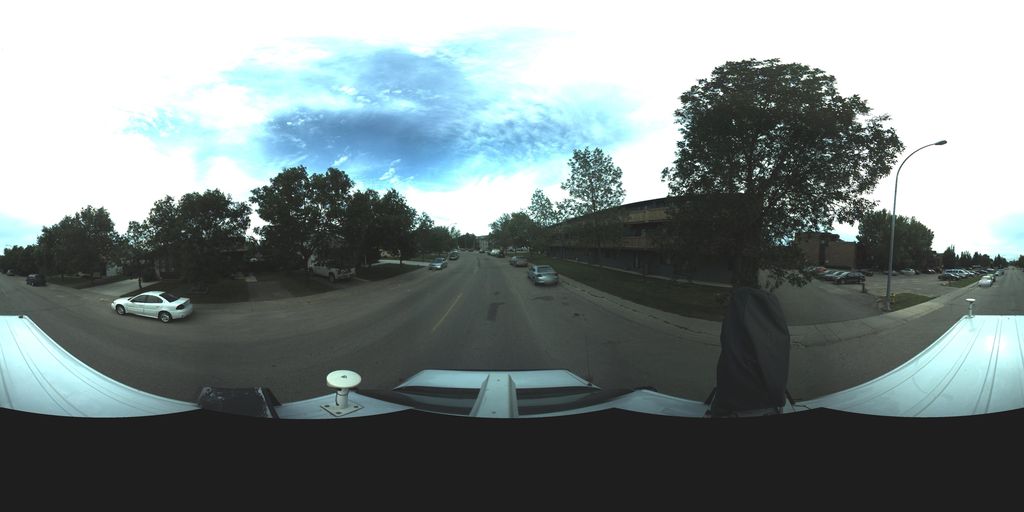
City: saskatoon